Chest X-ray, PA view. Patient: 41 years old, sex F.
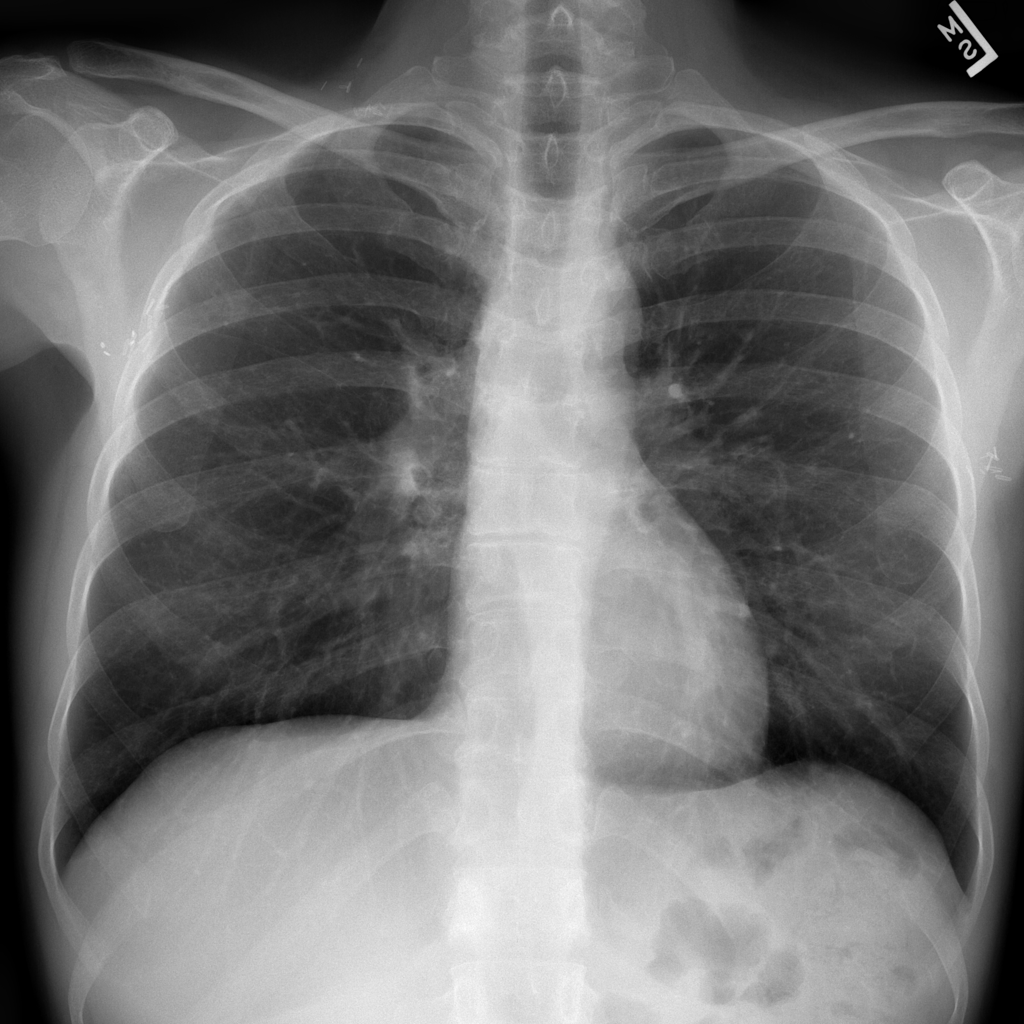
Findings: No Finding